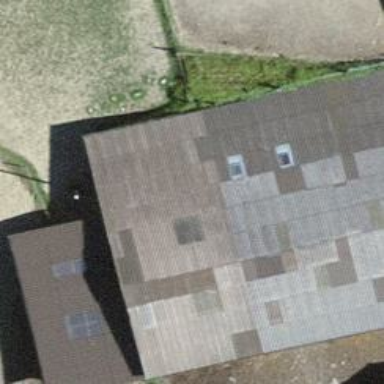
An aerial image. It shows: Farm auxiliary building.